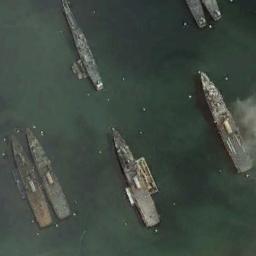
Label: ship